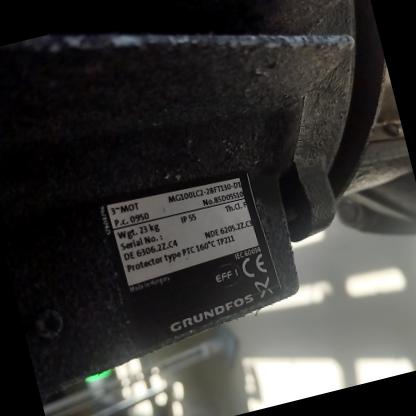
Klasa: tabliczka-znamionowa